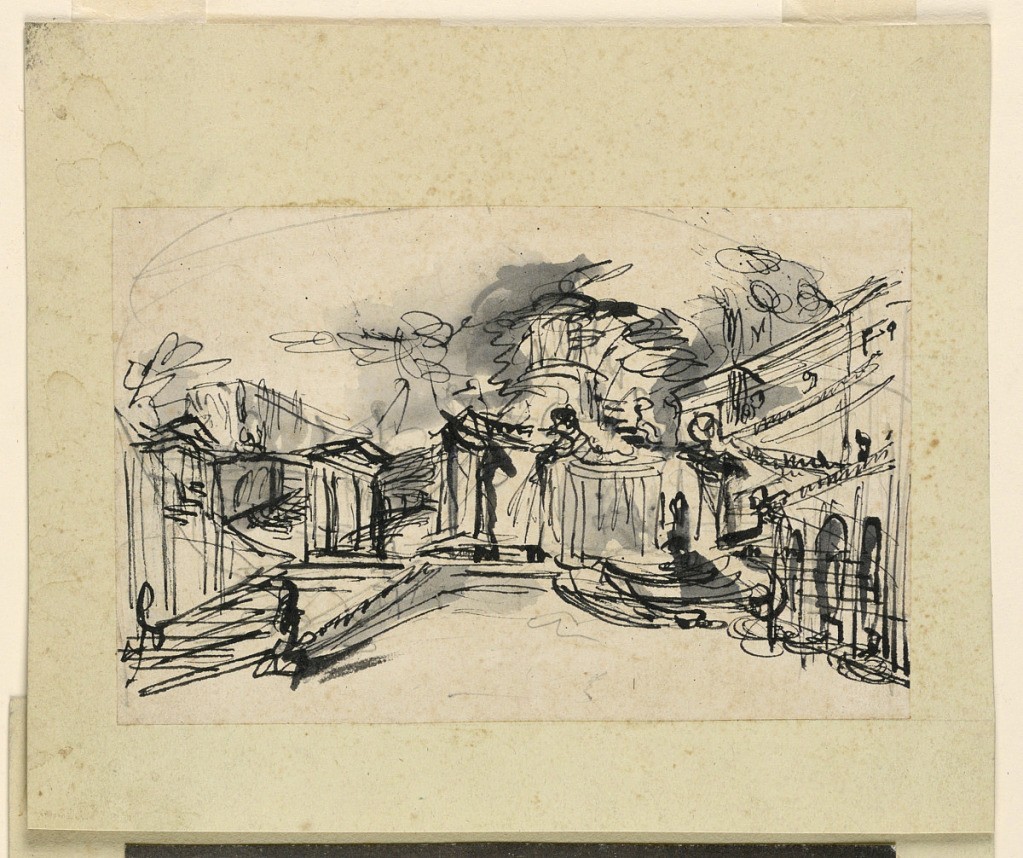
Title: Stage Design: Palace architecture
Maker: Giuseppe Barberi, Italian, 1746–1809
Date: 1750–1800
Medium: Graphite, pen and bistre, brush and sepia wash on paper
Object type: Drawing
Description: Horizontal rectangle showing loose sketch of exterior palace architecture.